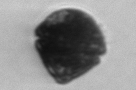
Label: Scrippsiella